Field crop: tomato
Growth stage: 1
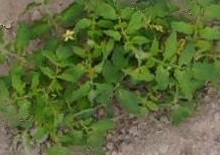
Species: tomato